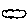
Label: cloud